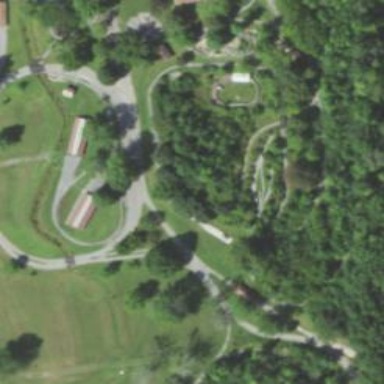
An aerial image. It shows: Miniature railway.